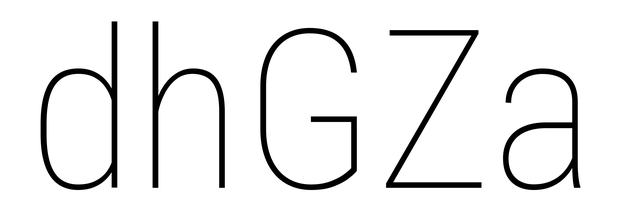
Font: Roboto_Condensed_Thin